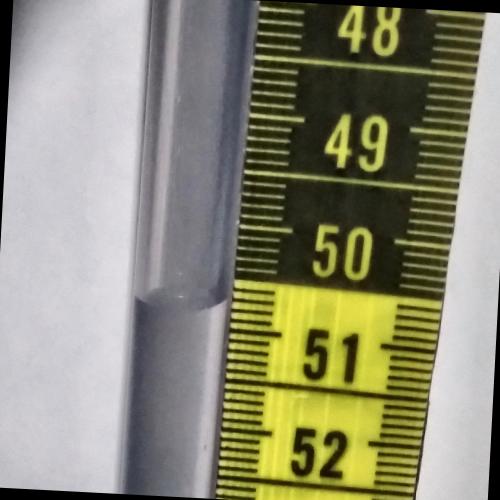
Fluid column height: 50.8 cm